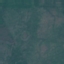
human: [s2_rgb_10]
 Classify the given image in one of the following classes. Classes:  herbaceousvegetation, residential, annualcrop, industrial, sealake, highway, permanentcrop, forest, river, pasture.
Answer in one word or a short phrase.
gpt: HerbaceousVegetation